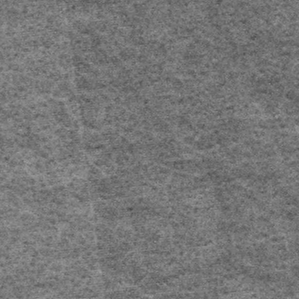
Label: frost